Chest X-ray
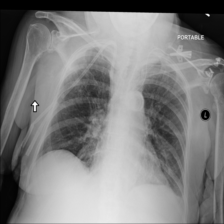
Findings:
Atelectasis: positive
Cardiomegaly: negative
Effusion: negative
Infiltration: negative
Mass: negative
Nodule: negative
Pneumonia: positive
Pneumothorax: negative
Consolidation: negative
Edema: negative
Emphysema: negative
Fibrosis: negative
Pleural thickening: negative
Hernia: negative